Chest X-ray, PA view. Patient: 66 years old, sex M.
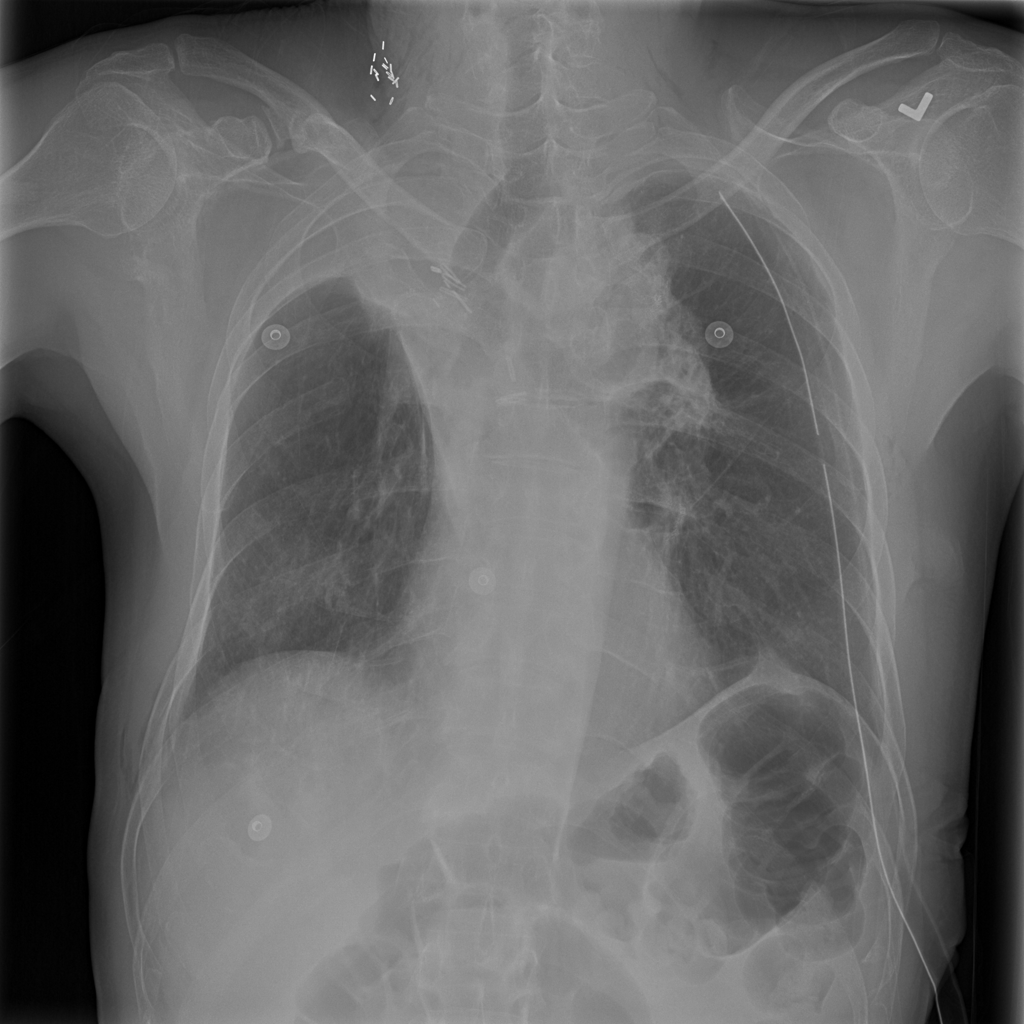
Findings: Atelectasis, Consolidation